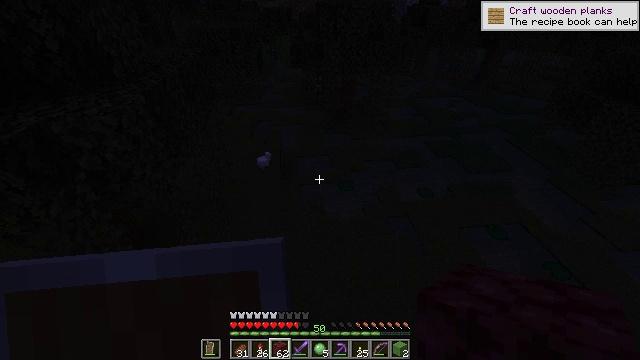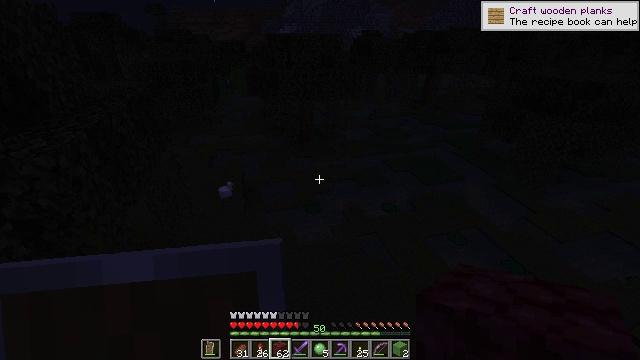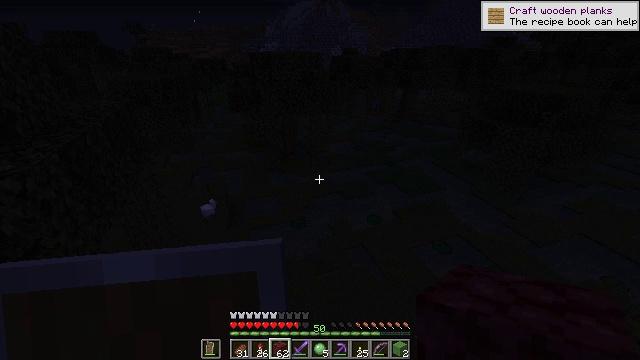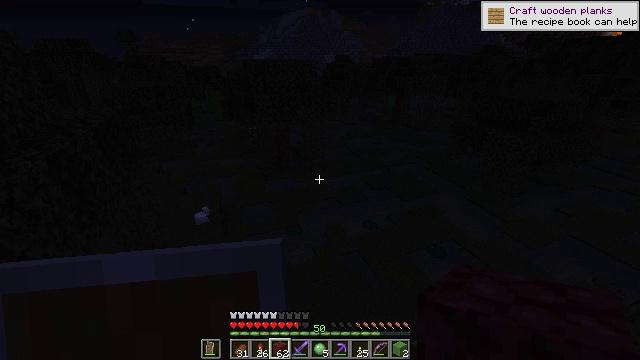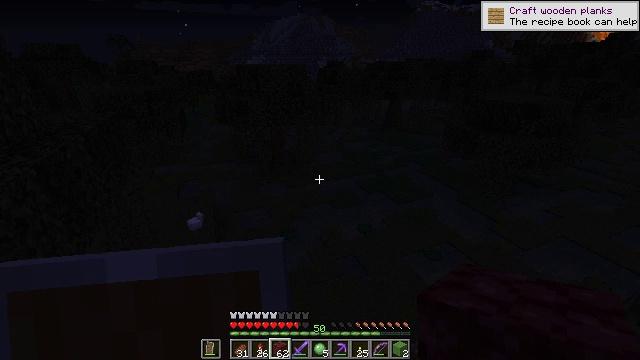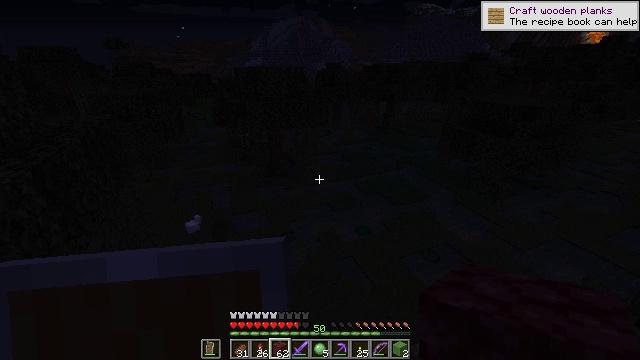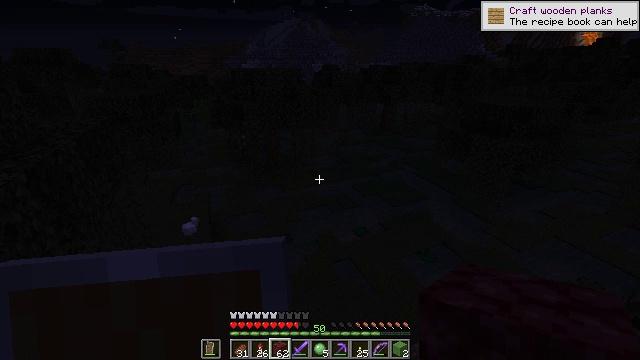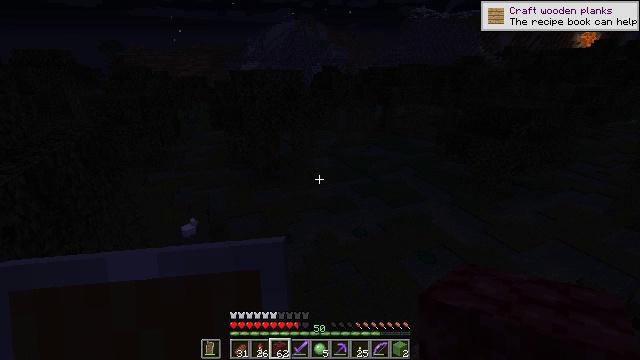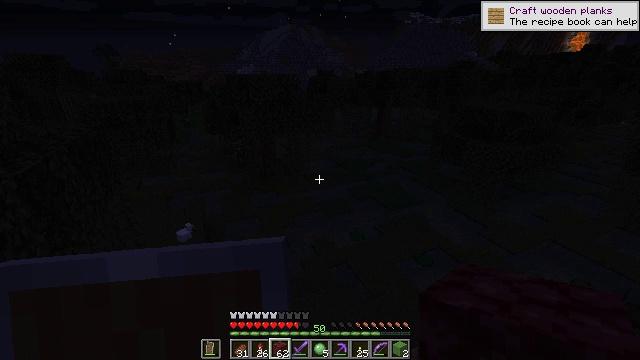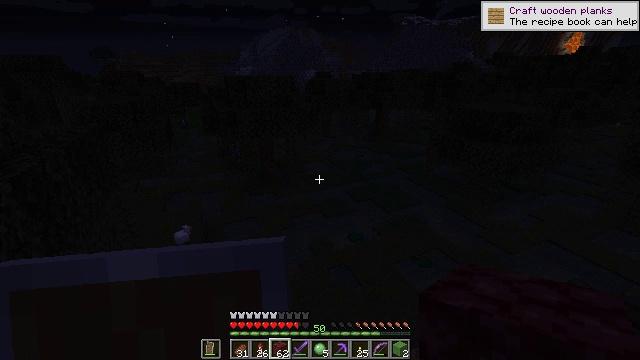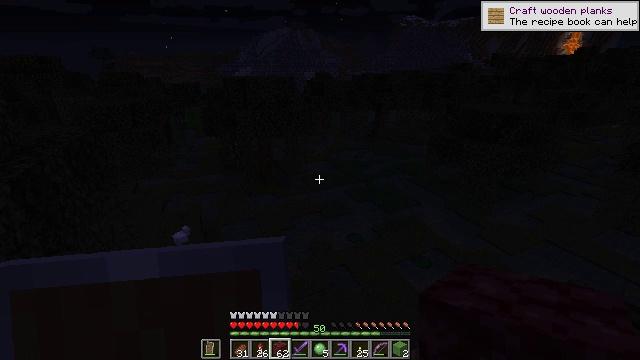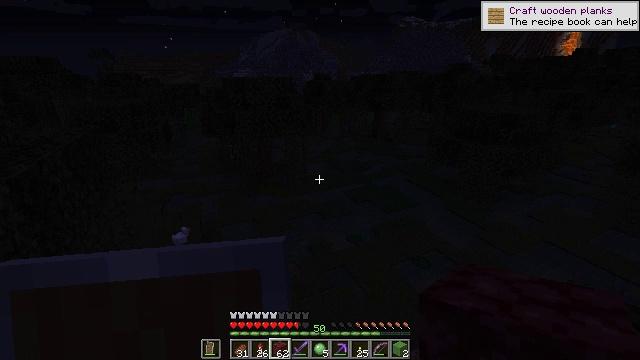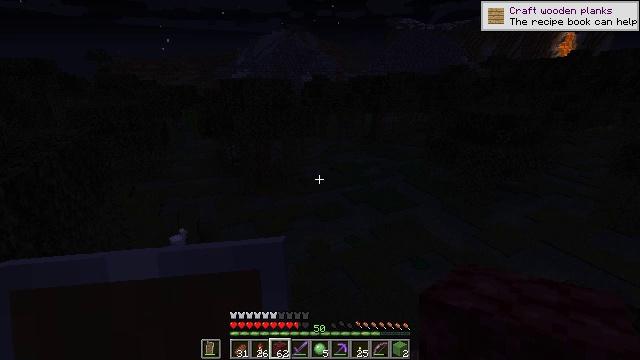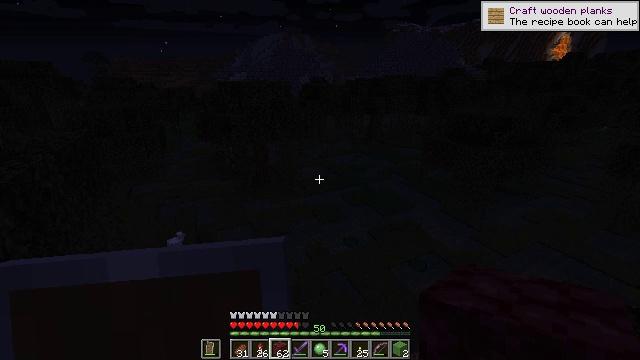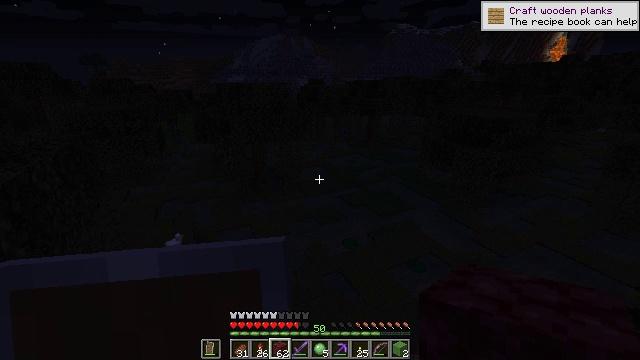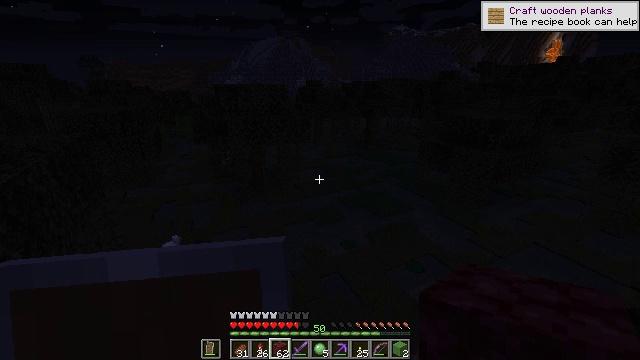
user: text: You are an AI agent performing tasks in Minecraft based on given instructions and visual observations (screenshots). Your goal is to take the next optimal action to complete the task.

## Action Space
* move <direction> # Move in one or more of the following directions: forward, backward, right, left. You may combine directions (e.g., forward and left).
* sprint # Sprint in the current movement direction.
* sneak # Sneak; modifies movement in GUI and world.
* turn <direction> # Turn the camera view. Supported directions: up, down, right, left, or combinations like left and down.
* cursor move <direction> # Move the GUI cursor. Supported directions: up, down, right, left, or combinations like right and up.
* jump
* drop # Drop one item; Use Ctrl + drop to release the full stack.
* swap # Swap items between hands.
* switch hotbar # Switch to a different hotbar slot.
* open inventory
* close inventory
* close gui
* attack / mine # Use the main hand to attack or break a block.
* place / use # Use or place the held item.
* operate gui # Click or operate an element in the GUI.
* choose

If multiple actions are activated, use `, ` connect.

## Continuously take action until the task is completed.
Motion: motion action
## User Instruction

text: Hunt mobs.
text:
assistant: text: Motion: turn right and up
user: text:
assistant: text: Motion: turn right and up
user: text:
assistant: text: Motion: turn right and up
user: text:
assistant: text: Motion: turn right
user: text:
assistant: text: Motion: no_op
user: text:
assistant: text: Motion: no_op
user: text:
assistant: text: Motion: no_op
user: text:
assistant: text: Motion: no_op
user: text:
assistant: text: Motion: no_op
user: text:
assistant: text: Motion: no_op
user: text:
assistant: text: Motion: no_op
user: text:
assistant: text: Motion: no_op
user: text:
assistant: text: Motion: no_op
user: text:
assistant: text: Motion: no_op
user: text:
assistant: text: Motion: no_op
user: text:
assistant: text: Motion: turn right
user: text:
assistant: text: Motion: turn right and up
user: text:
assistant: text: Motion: turn right and up
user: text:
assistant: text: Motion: turn right
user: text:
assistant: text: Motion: turn right
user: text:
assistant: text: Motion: turn right
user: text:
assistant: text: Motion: turn right
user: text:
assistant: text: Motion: turn right
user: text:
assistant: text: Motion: turn right
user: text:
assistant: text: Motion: no_op
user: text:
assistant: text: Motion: no_op
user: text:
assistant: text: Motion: no_op
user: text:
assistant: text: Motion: no_op
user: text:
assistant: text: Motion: no_op
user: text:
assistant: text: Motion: no_op